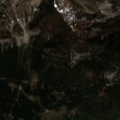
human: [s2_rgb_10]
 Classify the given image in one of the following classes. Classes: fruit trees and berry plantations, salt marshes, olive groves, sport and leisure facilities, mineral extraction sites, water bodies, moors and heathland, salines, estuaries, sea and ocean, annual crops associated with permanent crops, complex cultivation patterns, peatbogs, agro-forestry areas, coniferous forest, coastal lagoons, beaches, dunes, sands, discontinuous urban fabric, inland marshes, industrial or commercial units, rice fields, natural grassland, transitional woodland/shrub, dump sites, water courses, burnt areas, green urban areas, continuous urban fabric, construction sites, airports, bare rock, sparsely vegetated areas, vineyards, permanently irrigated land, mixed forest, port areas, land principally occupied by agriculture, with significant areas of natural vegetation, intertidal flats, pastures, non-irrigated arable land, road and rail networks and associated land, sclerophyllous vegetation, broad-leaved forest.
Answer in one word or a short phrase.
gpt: broad-leaved forest, coniferous forest, mixed forest, sparsely vegetated areas